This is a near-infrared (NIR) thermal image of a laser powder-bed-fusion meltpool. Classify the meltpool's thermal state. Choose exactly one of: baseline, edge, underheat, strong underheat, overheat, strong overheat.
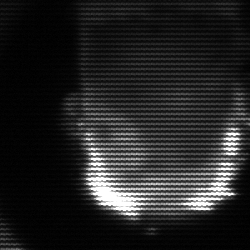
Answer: baseline